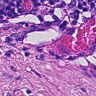
Metastatic tissue present: no